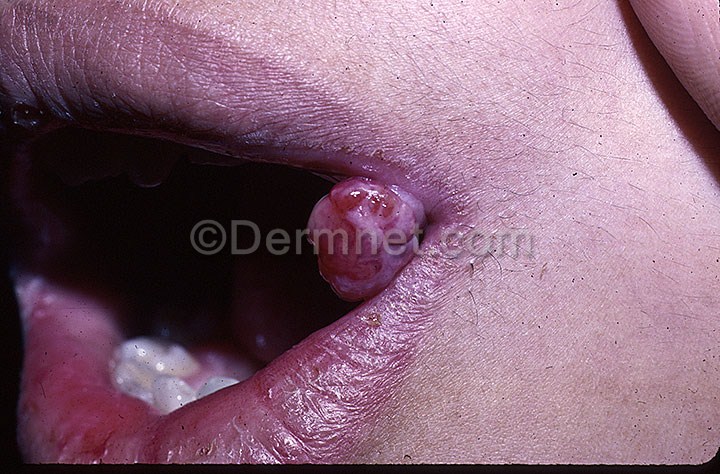
Disease: Vascular Tumors